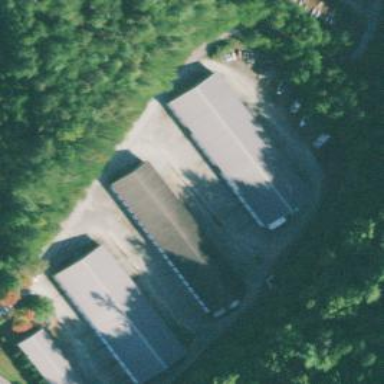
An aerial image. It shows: Boat storage facility.